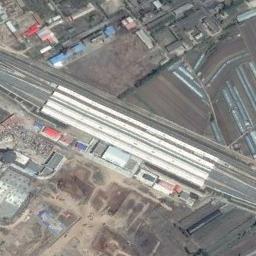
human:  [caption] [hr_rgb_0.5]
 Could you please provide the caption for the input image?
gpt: The railway station is next to the farmland and buildings .

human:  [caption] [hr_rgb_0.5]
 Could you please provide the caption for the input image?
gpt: The railway station has some railways and white buildings and the railway station is surrounded by some fields .

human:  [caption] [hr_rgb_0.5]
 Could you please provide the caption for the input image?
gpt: There are many buildings of different shapes beside the railway station .

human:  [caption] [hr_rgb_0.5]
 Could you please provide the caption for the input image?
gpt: There is a fully equipped railway station in the suburbs .

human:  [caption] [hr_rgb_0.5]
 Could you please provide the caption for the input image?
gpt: There are some buildings beside the white railway station .